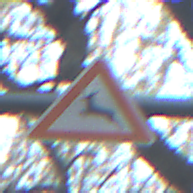
Verkehrszeichen: WildwechselRechts
Umgebung: Outdoor, Nature
Tageszeit: SunriseSunset
Wetter: Clear
Licht: Natural
Jahreszeit: Winter
Kontrast: LowContrast